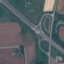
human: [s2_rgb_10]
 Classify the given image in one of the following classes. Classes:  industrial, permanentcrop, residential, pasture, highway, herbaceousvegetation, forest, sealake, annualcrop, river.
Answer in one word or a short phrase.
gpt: Highway